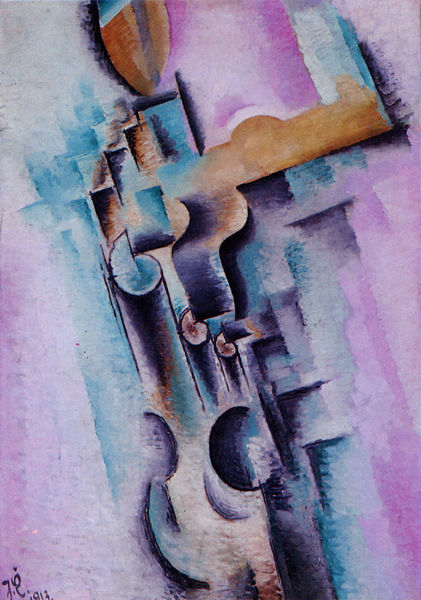
Titel: Silhoutte einer Frau
Künstler: Jozef Czapek
Standort: Praha
Institution: (Privatsammlung)
Schlagwörter: blau, mann, schatten, aquarell, komposition, kubismus, kubistisch, braun, schwarz, türkis, rot, arm, instrument, signatur, gitarre, rosa, kreis, oval, abstrakt, farben, modern, formen, lila, violett, wasserfarbe, linien, signiert, harmonie, pink, guitarre, rechteck, wirbel, kugel, halbkreis, geige, violine, picasso, objekt, rohr, braque, leger, gris, simultaneität, juan gris, jawlentzki, l echec